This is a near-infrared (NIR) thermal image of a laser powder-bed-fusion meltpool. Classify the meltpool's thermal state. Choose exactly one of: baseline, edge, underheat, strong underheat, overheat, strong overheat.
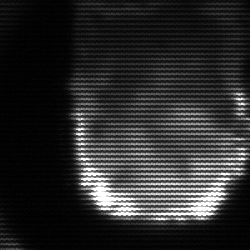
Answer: baseline